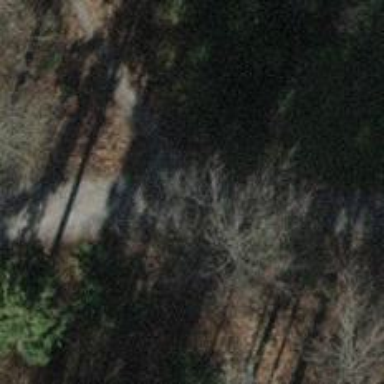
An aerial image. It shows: Unpaved track road.